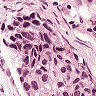
Metastatic tissue present: yes